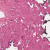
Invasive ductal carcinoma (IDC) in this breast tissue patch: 0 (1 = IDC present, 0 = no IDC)